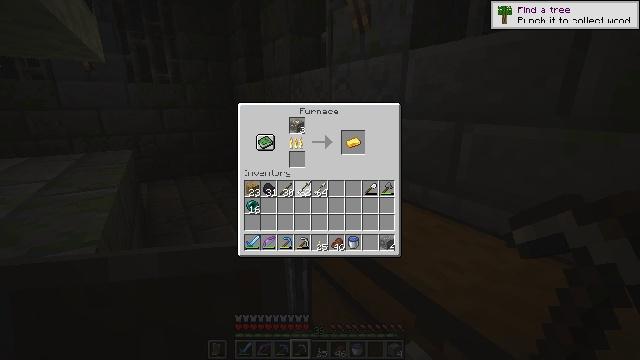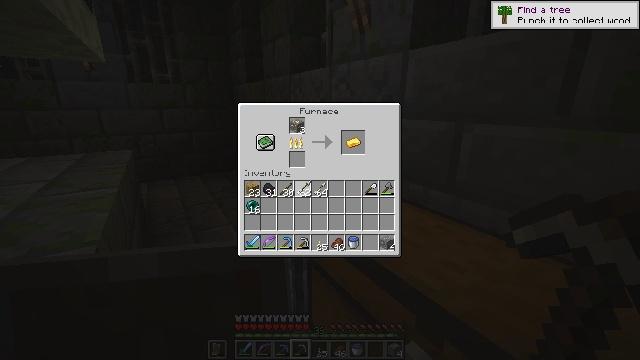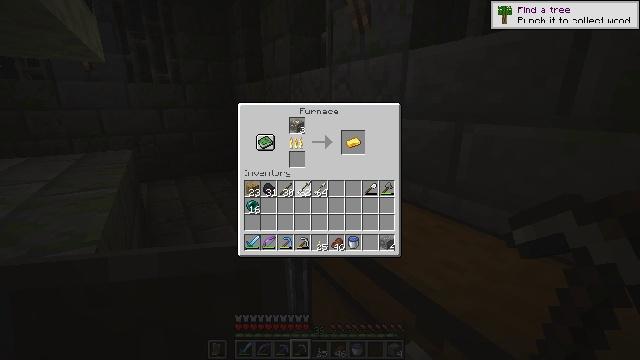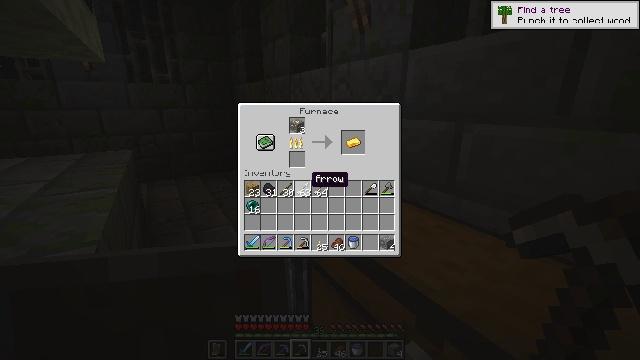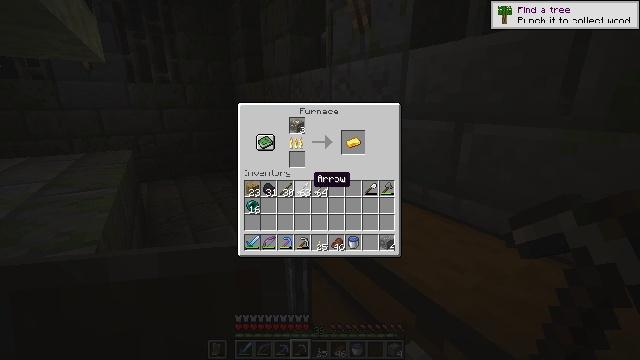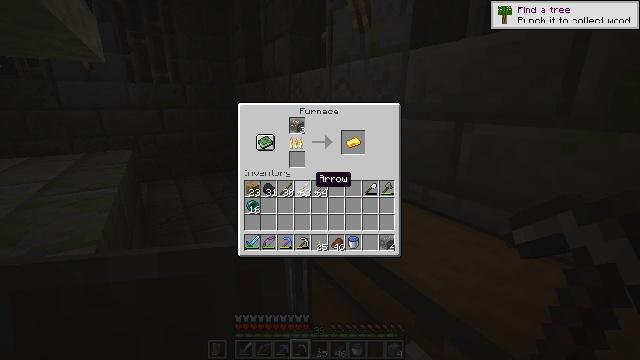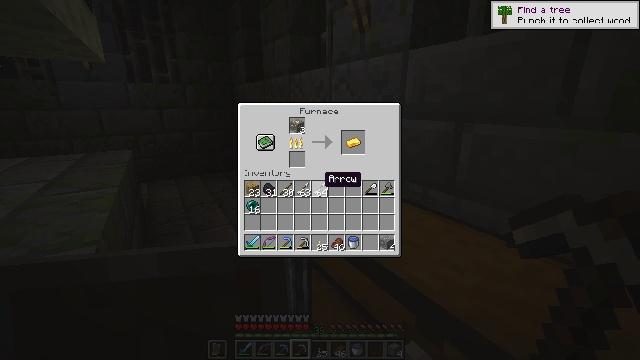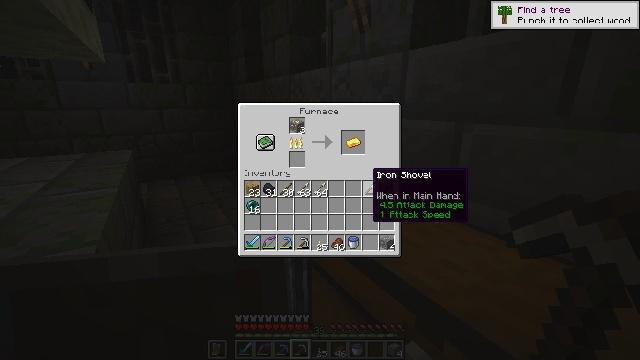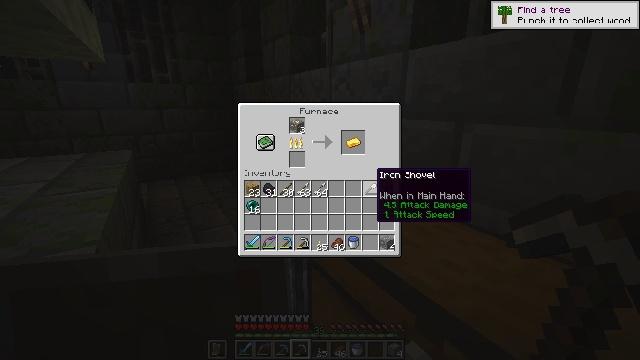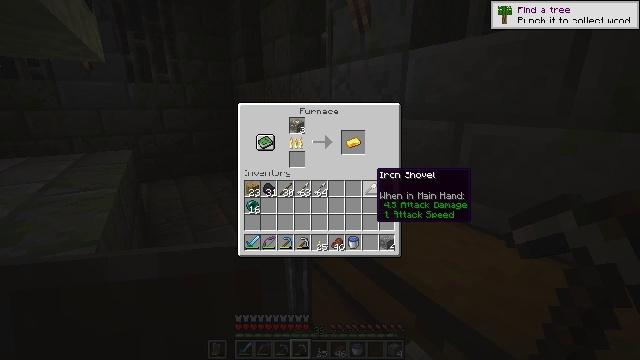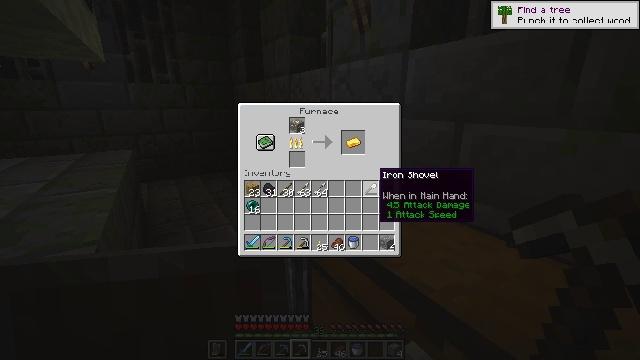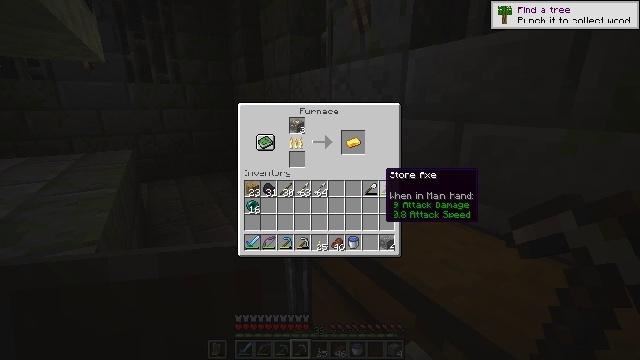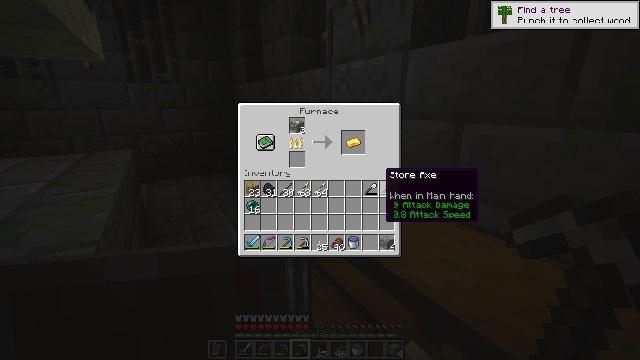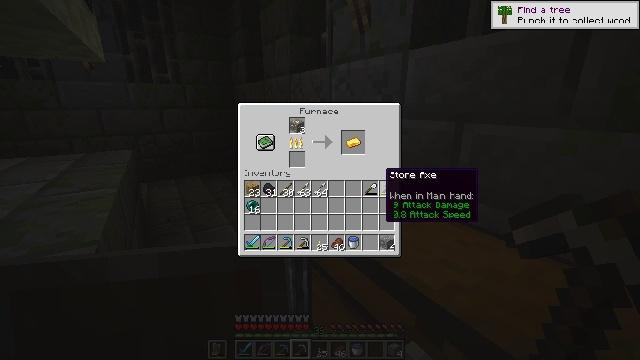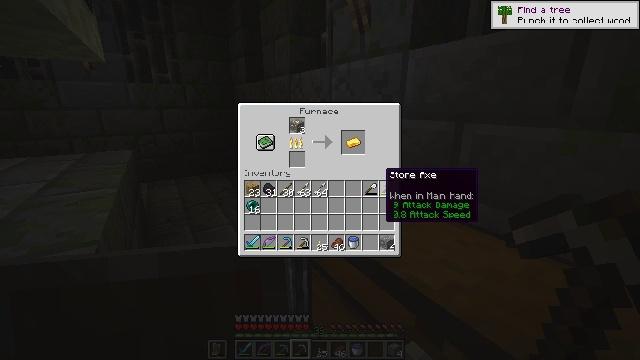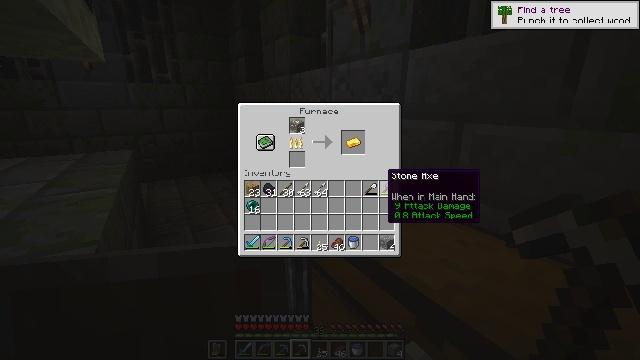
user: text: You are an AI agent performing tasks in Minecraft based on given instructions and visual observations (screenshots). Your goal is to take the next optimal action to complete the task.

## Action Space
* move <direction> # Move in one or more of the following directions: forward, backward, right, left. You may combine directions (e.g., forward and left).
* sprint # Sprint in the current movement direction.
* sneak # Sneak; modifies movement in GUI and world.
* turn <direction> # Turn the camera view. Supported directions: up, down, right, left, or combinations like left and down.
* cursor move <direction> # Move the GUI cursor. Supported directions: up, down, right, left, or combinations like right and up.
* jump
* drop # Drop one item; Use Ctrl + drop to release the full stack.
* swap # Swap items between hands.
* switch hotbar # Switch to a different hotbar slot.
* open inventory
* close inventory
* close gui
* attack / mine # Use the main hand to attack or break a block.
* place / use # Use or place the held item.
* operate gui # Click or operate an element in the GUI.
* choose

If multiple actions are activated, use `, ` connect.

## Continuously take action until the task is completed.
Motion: motion action
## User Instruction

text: craft item air
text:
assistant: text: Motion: operate gui
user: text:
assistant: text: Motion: operate gui
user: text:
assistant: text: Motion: no_op
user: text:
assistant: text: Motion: no_op
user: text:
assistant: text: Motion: no_op
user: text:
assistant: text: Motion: cursor move right
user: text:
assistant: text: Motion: cursor move right
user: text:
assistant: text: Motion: no_op
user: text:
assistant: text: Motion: no_op
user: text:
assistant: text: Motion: no_op
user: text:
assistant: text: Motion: cursor move right
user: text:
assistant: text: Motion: no_op
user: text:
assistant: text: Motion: no_op
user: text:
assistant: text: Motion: no_op
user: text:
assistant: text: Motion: no_op
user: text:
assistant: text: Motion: no_op
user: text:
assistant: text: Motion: turn right and down, close gui
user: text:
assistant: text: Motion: turn right and down
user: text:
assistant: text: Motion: turn right and down
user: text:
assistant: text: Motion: turn right
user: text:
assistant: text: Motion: use / place
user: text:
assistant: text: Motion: use / place
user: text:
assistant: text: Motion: no_op
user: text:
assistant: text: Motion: no_op
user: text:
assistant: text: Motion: no_op
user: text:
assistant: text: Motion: open gui
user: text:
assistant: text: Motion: no_op
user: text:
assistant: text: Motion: no_op
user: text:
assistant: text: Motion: no_op
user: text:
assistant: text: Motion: no_op